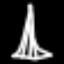
Label: The Eiffel Tower